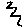
Label: zigzag